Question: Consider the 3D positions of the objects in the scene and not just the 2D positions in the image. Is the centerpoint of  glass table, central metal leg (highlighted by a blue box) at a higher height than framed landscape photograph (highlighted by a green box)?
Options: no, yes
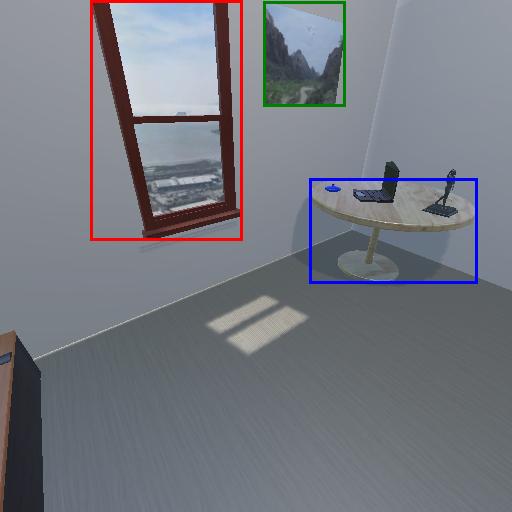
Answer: no